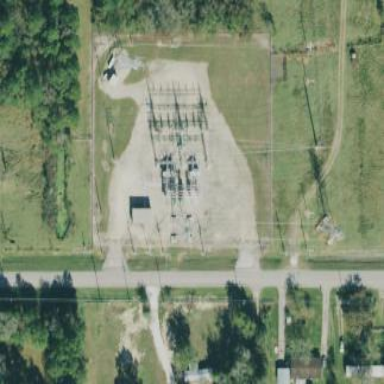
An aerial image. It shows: Outdoor power substation surrounded by fence. The substation is specifically for distribution purposes.